Field crop: maize
Growth stage: 1
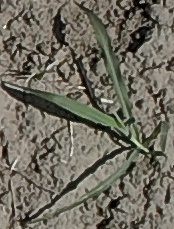
Species: sorghum